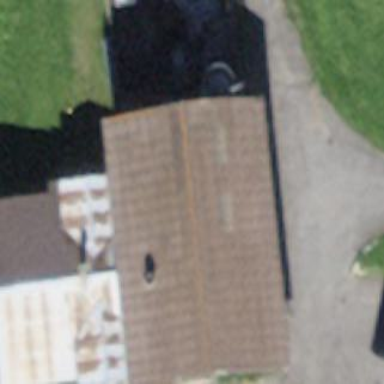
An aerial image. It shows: Rural barn.